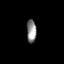
Tissue: lung
Cell type: Others
Senescence score: 0.5557
Nuclear area (px): 220
Mean DAPI intensity: 139.105